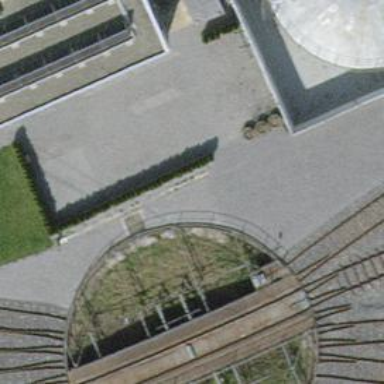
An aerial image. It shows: Abandoned railway yard with one track.